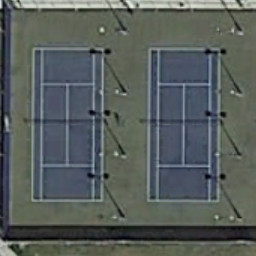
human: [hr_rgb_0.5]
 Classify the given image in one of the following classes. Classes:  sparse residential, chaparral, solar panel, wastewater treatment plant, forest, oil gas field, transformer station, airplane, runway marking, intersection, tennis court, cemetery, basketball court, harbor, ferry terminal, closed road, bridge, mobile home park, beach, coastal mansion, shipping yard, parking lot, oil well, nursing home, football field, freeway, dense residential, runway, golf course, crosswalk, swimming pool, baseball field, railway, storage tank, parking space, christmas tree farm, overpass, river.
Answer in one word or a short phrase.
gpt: tennis court